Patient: sex M, age 35
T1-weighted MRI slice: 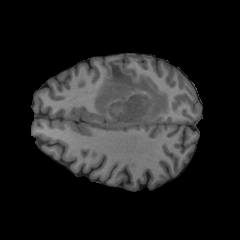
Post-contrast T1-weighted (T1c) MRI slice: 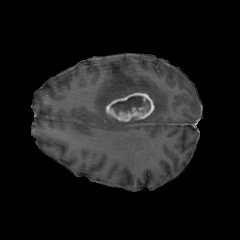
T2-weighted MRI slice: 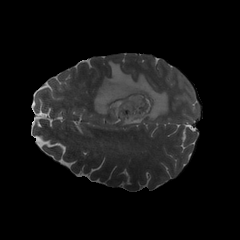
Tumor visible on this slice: yes
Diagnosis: Glioblastoma, IDH-wildtype
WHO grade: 4